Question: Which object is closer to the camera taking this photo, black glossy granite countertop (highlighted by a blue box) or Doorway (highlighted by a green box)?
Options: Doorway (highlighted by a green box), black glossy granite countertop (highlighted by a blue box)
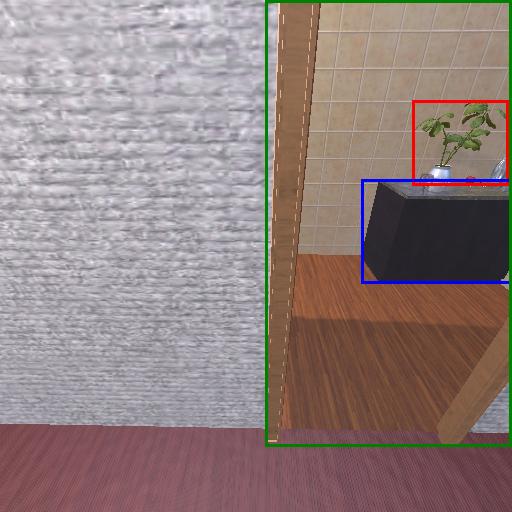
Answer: Doorway (highlighted by a green box)